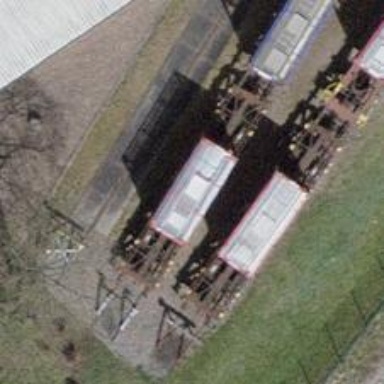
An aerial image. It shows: Railway buffer stop.